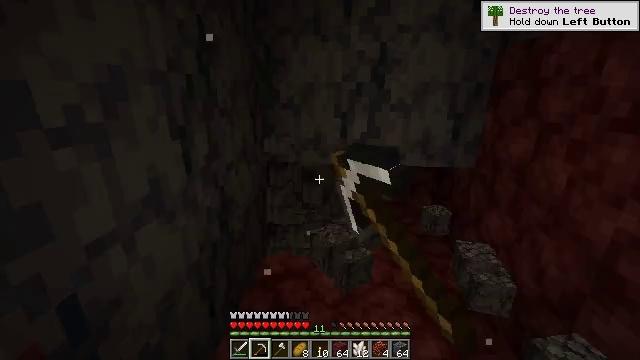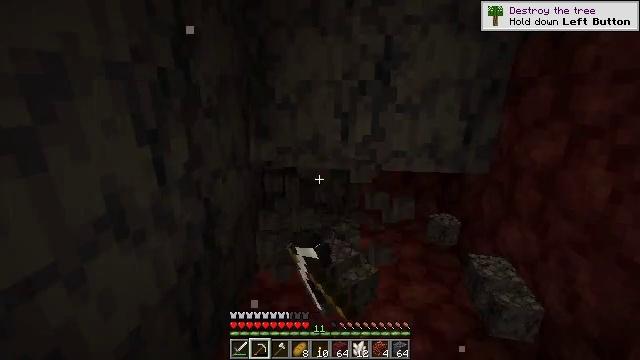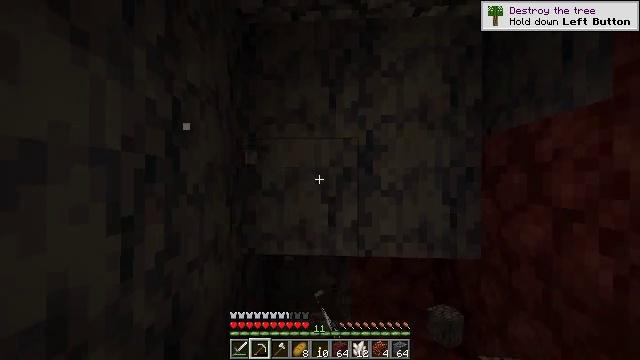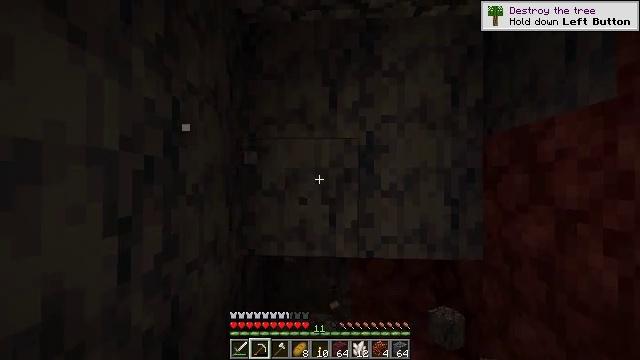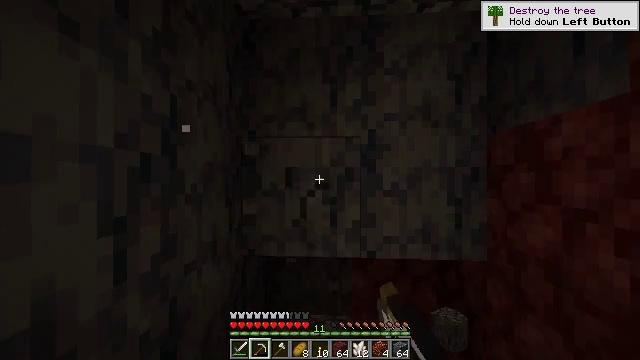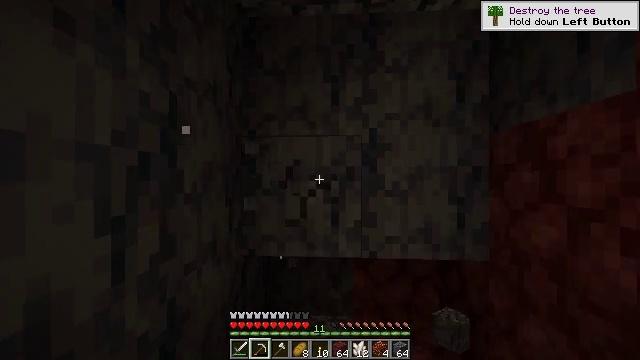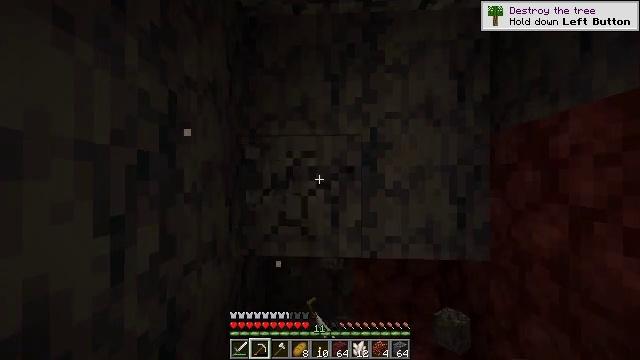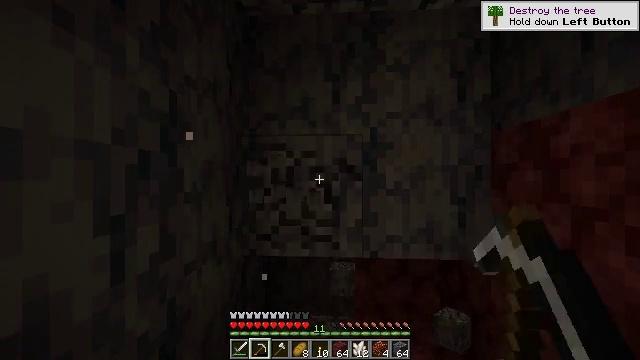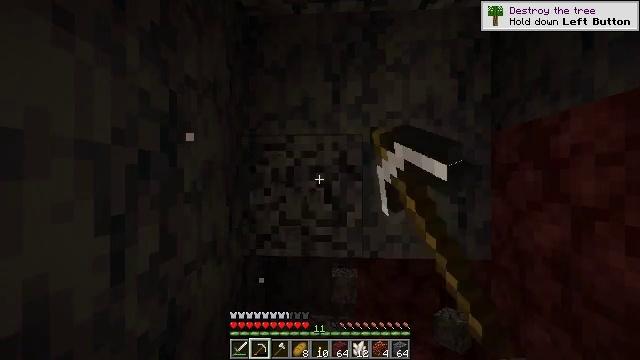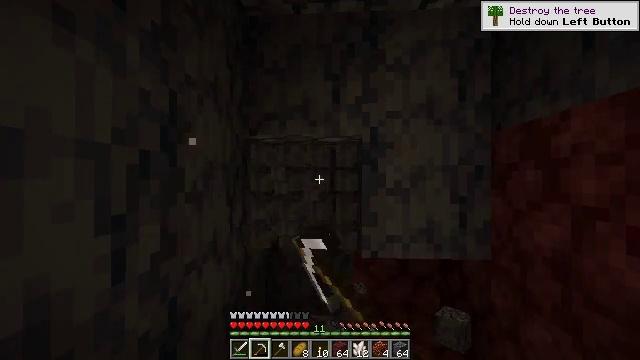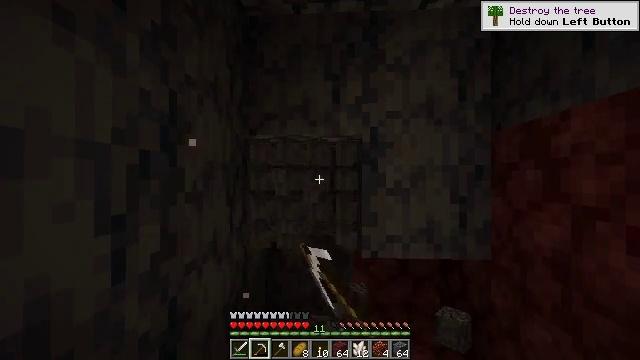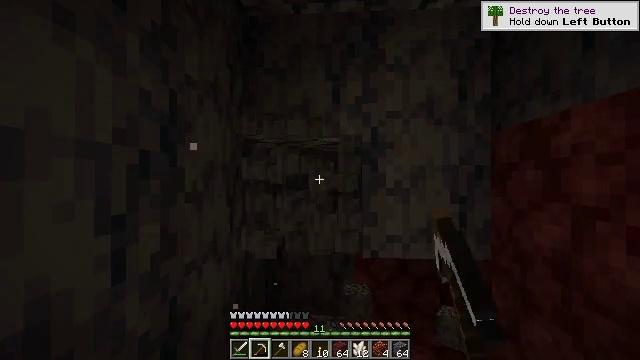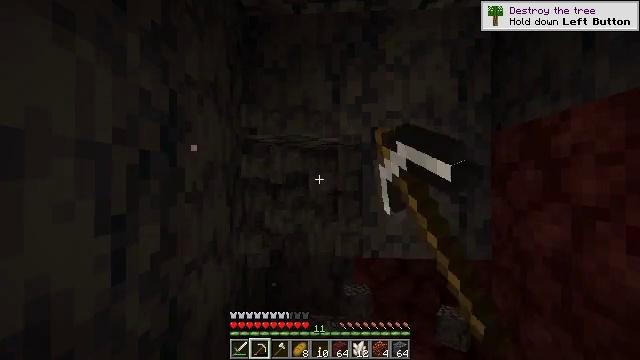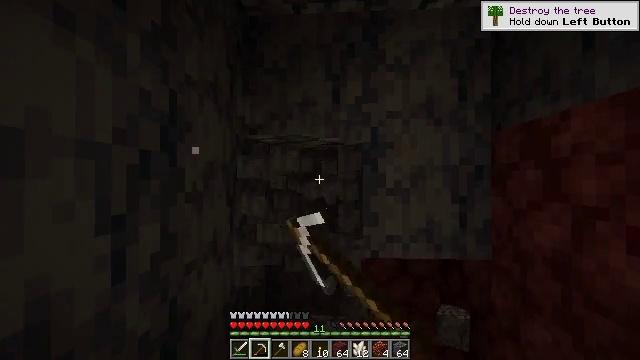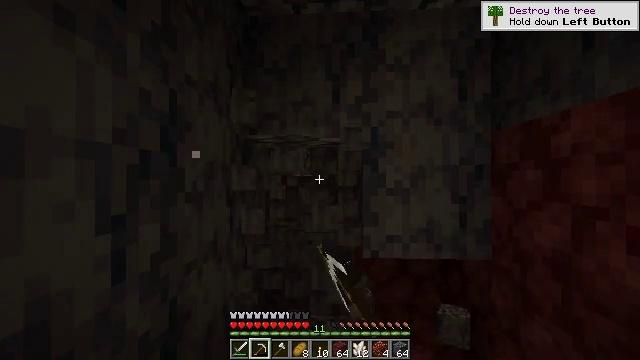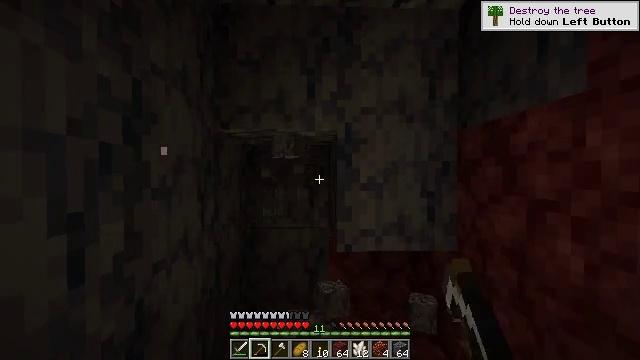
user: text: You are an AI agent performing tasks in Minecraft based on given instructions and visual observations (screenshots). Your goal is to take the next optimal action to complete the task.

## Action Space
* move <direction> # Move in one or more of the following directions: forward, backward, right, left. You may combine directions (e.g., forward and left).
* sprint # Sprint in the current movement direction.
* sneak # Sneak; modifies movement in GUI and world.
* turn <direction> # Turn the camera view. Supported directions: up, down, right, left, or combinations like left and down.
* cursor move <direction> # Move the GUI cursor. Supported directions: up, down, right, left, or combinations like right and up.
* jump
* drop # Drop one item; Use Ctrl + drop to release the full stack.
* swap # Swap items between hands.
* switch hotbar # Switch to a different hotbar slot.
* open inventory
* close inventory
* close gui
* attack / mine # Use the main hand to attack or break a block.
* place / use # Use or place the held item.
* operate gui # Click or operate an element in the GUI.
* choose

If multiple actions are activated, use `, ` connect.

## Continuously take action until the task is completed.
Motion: motion action
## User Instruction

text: Break the basalt block.
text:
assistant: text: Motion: attack / mine
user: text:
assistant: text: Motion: turn right and up, attack / mine
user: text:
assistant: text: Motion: attack / mine
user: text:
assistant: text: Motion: attack / mine
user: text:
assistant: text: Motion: attack / mine
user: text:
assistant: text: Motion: attack / mine
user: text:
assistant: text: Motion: attack / mine
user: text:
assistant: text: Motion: attack / mine
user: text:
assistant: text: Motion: attack / mine
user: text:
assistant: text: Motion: attack / mine
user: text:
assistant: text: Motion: attack / mine
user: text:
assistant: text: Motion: attack / mine
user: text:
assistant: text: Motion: attack / mine
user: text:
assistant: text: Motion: attack / mine
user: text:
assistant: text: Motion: turn right and down, attack / mine
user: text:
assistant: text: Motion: turn right, attack / mine
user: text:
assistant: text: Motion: turn right, attack / mine
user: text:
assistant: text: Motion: attack / mine
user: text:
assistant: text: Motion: attack / mine
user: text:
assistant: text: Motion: attack / mine
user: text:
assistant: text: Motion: attack / mine
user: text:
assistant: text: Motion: attack / mine
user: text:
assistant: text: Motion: attack / mine
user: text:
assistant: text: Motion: attack / mine
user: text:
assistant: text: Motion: attack / mine
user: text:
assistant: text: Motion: attack / mine
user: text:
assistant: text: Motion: attack / mine
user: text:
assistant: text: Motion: turn up, attack / mine
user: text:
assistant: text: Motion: turn left and up, attack / mine
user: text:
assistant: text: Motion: turn left and up, attack / mine